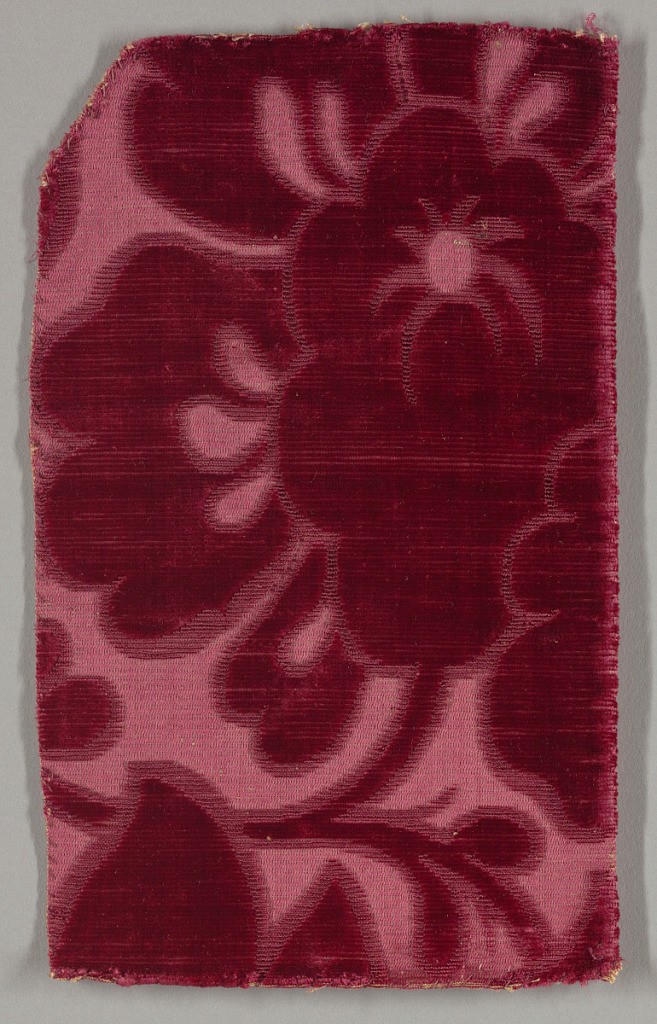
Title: Fragment
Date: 17th century
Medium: silk Technique: cut and uncut, voided supplementary warp pile in a satin foundation (ciselé velvet) Label: Silk cut, uncut velvet in a satin foundation
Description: Incomplete portion of a large scale flower in red.